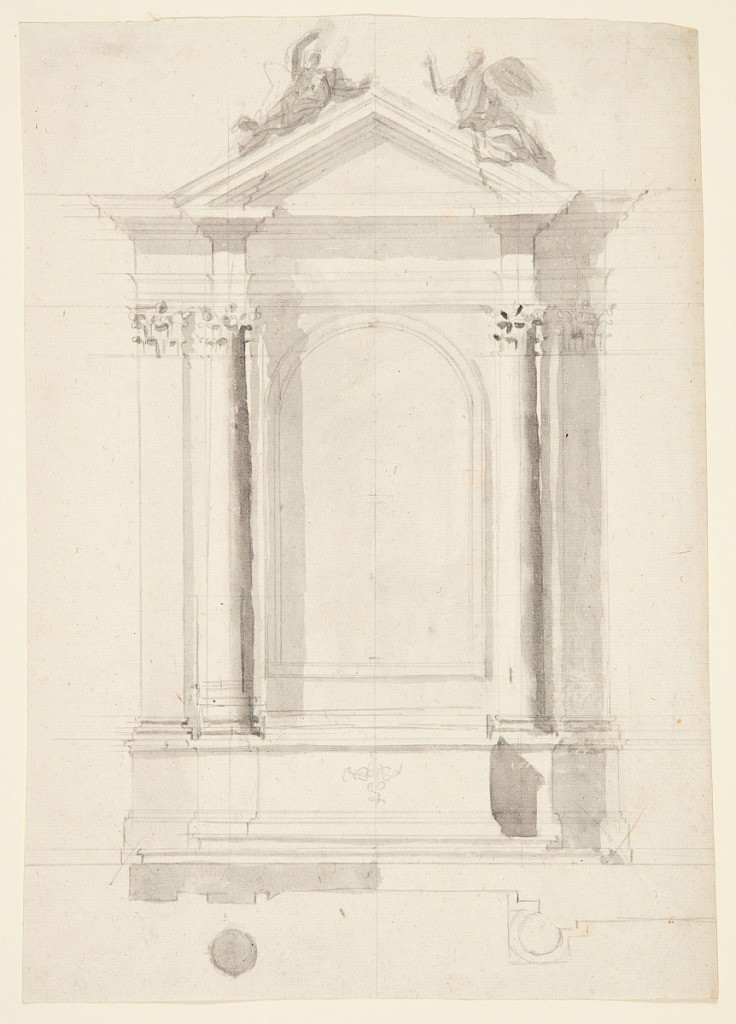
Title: Altar
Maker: Giuseppe Valadier, Italian, 1762–1839
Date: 1775
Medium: Graphite, gray wash Support: laid paper
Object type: Drawing
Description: An altar in the form of an aedicula with a simple base and entablature supported by Corinthian columns and pilasters. Over the altar an arched frame for a painting. The altar front is decorated with a cross. Above the pediment a pair of sculpted angels, one with a cross. Below, a groundplan which indicates alternative schemes for the columns: the one at left detached, and the one at right attached.